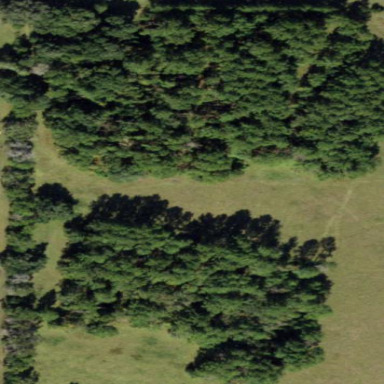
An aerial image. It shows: Mixed woodland with various types of leaves.